Question: Just started working with R and followed a tutorial to create a waterfall plot. It worked with very well when using dichotomous values:
'''
col <- ifelse(tumor_tidy_wp$zr == "YES", "#1B9E77", "#D95F02")
barplot(tumor_tidy_wp$maxchange, col=col, border="Black", space=0.5, ylim=c(-75,75),
main = "Waterfall plot", ylab="Change from baseline (%)",
cex.axis=1.2, cex.lab=1.4, legend.text=c("Yes","No"),
args.legend=list(title="Uptake 89Zr on any time-point", fill=c("#1B9E77","#D95F02"), border=NA, cex=0.9)) +
theme(axis.line.x = element_blank(), axis.text.x = element_blank(), axis.ticks.x = element_blank(),
axis.title.y = element_text(face="bold",angle=90))
'''

I also have a continous scale of this value and in stead of YES/NO I would like to have a gradient instead, but I cannot get this to work. I tried to use versions of scale_fill() but failed. Is there another way?
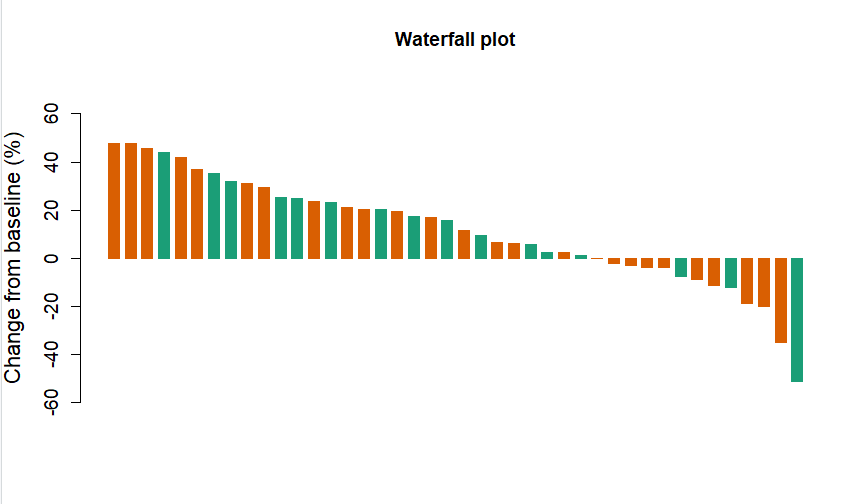
Answer: Fixed it myself by changing from using barplot to the ggplot + geom_bar + scale_fill_gradient2 like so
'ggplot(data=tumor_tidy_wp, aes(x=x, y=maxchange, fill=IA)) + geom_bar(stat="identity") + scale_fill_gradient() + theme_classic2() + expand_limits(y=c(-60, 60)) + ylab("Change from baseline(%)")'
<URL>